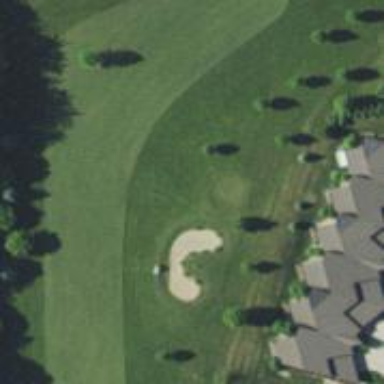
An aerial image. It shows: Golf fairway surrounded by grass.